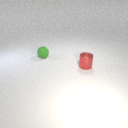
small red metal cylinder to the right of small green rubber sphere